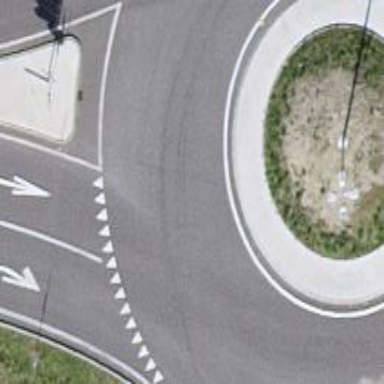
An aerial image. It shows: Primary highway with asphalt surface leading to roundabout.